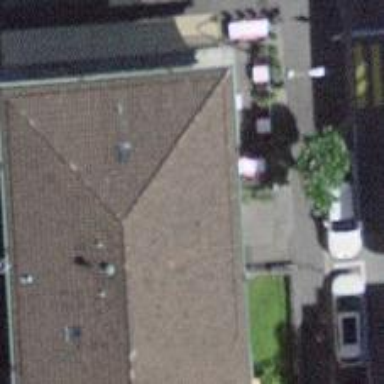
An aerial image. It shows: Restaurant.